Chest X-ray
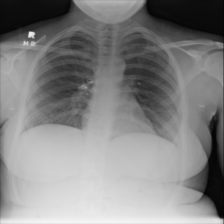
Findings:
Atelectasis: negative
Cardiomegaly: negative
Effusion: negative
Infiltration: negative
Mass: negative
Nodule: negative
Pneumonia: negative
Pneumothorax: negative
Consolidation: negative
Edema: negative
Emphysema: negative
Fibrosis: negative
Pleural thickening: negative
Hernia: negative